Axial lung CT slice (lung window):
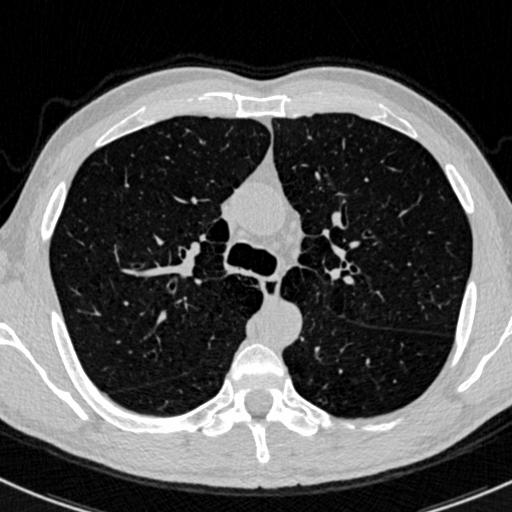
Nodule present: no